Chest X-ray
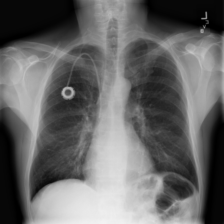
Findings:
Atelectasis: positive
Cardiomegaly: negative
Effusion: negative
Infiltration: negative
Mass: negative
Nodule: negative
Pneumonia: negative
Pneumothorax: negative
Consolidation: negative
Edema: negative
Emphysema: negative
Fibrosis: negative
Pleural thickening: negative
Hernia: negative